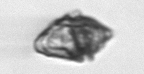
Label: Kryptoperidinium_triquetrum